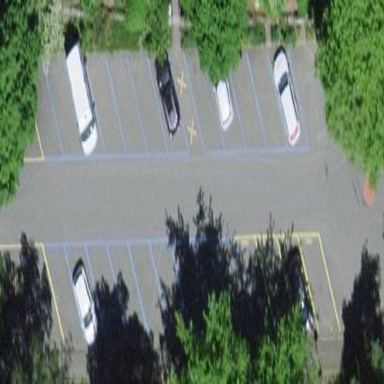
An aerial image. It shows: Parking area with surface.